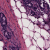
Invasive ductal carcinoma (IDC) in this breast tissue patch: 0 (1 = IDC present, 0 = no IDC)